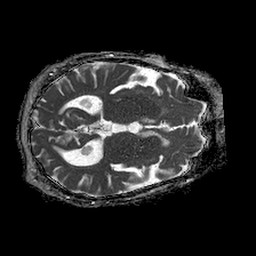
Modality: ADC
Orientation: axial
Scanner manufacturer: philips
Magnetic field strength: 1.5 T
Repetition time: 4.6 s
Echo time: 0.08631 s